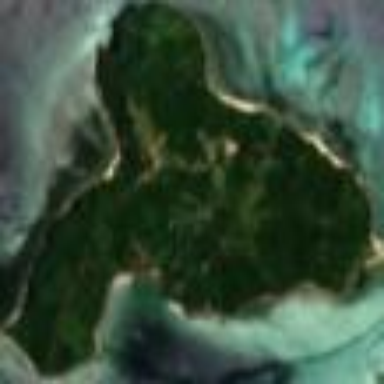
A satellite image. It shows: Islet located along the natural coastline.